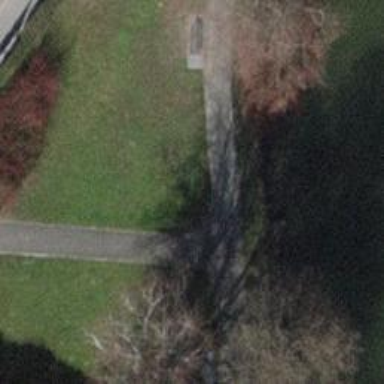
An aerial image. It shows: Bench.